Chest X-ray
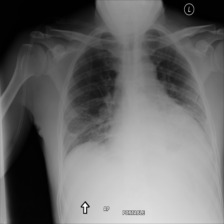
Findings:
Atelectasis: negative
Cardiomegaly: negative
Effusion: negative
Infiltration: negative
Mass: negative
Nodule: negative
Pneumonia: negative
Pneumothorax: negative
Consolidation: negative
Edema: negative
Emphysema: negative
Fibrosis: negative
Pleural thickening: negative
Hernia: negative